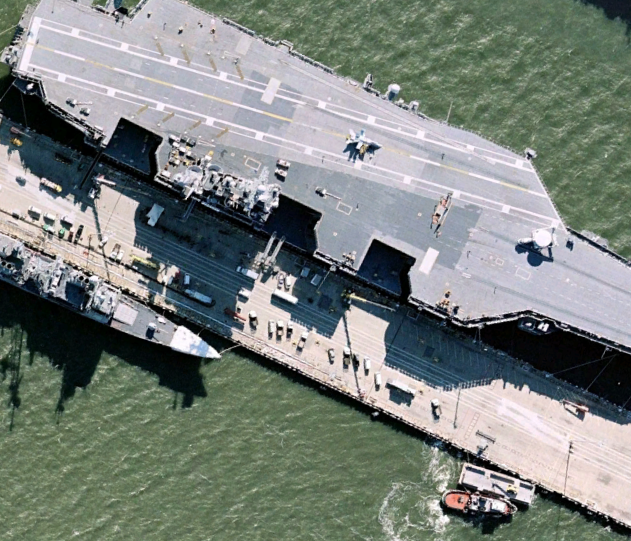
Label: aircraft_carrier